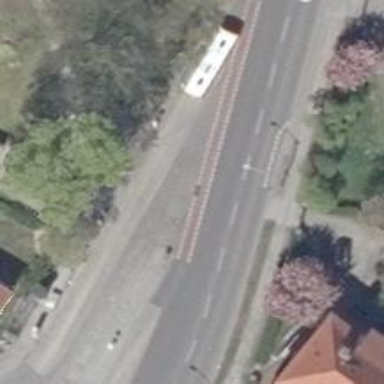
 and there is cycle track on the left side."